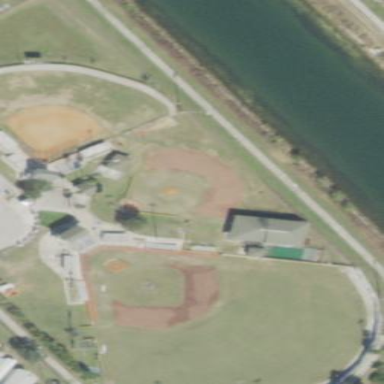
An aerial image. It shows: Baseball pitch for leisure land activities.